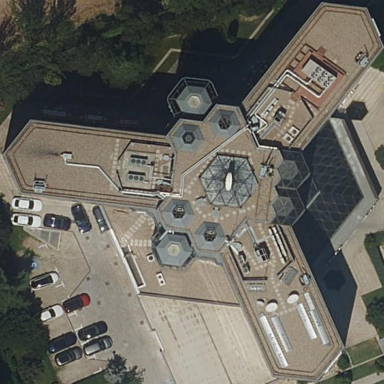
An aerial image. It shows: Office building.